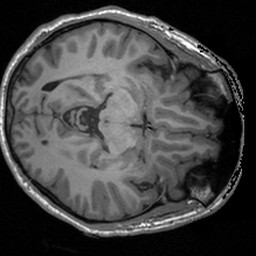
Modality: T1w
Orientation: axial
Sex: male
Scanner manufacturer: siemens
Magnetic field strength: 3 T
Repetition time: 1.9 s
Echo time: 0.00226 s